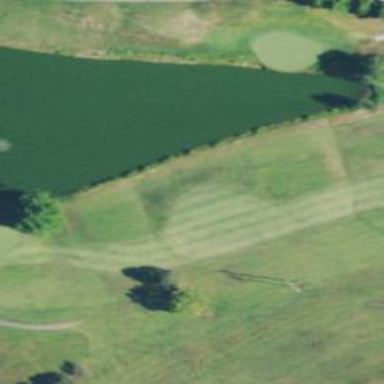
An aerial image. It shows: View of golf hole.